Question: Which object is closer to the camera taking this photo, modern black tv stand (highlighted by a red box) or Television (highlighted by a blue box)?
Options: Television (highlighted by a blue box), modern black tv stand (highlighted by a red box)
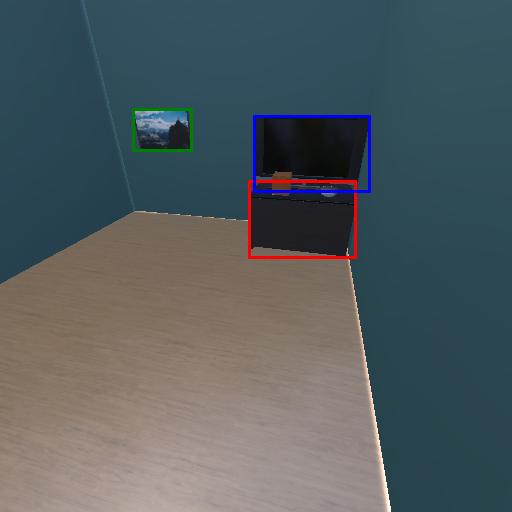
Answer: Television (highlighted by a blue box)